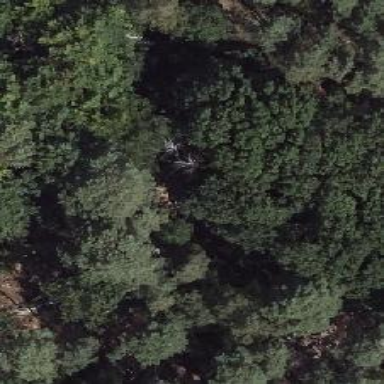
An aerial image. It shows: Section of forest.